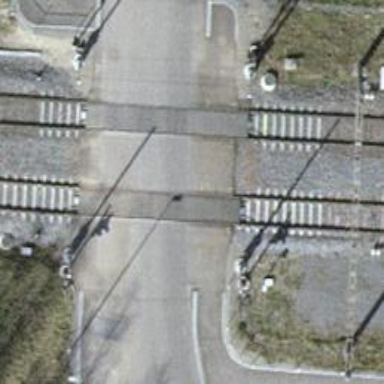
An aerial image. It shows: Level crossing with double half barrier.